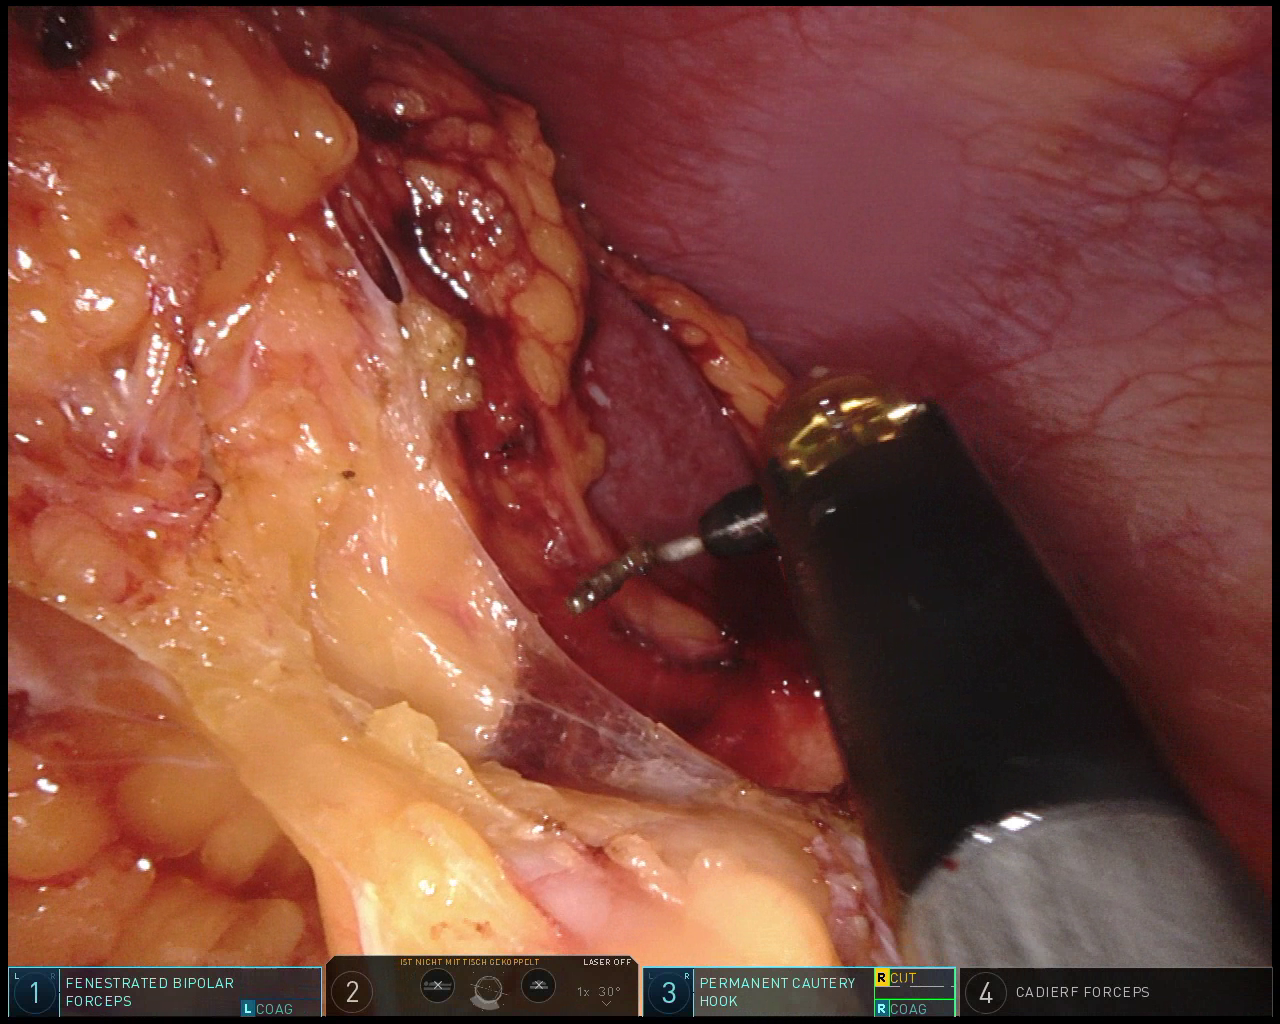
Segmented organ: spleen
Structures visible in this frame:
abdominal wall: yes
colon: yes
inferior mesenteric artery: no
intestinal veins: no
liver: no
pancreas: no
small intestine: no
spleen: yes
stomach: no
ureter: no
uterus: no
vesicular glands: no